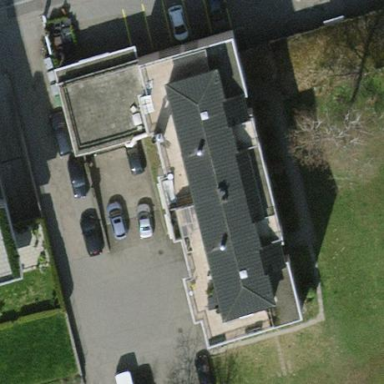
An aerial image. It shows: View of apartment building.